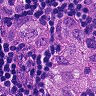
Metastatic tissue present: yes